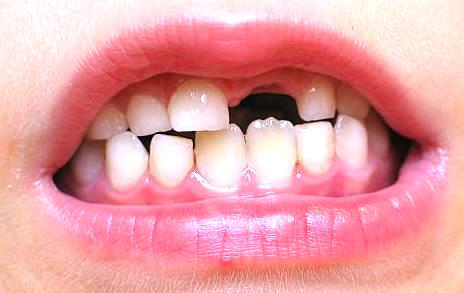
Condition: hypodontia